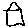
Label: house